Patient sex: F
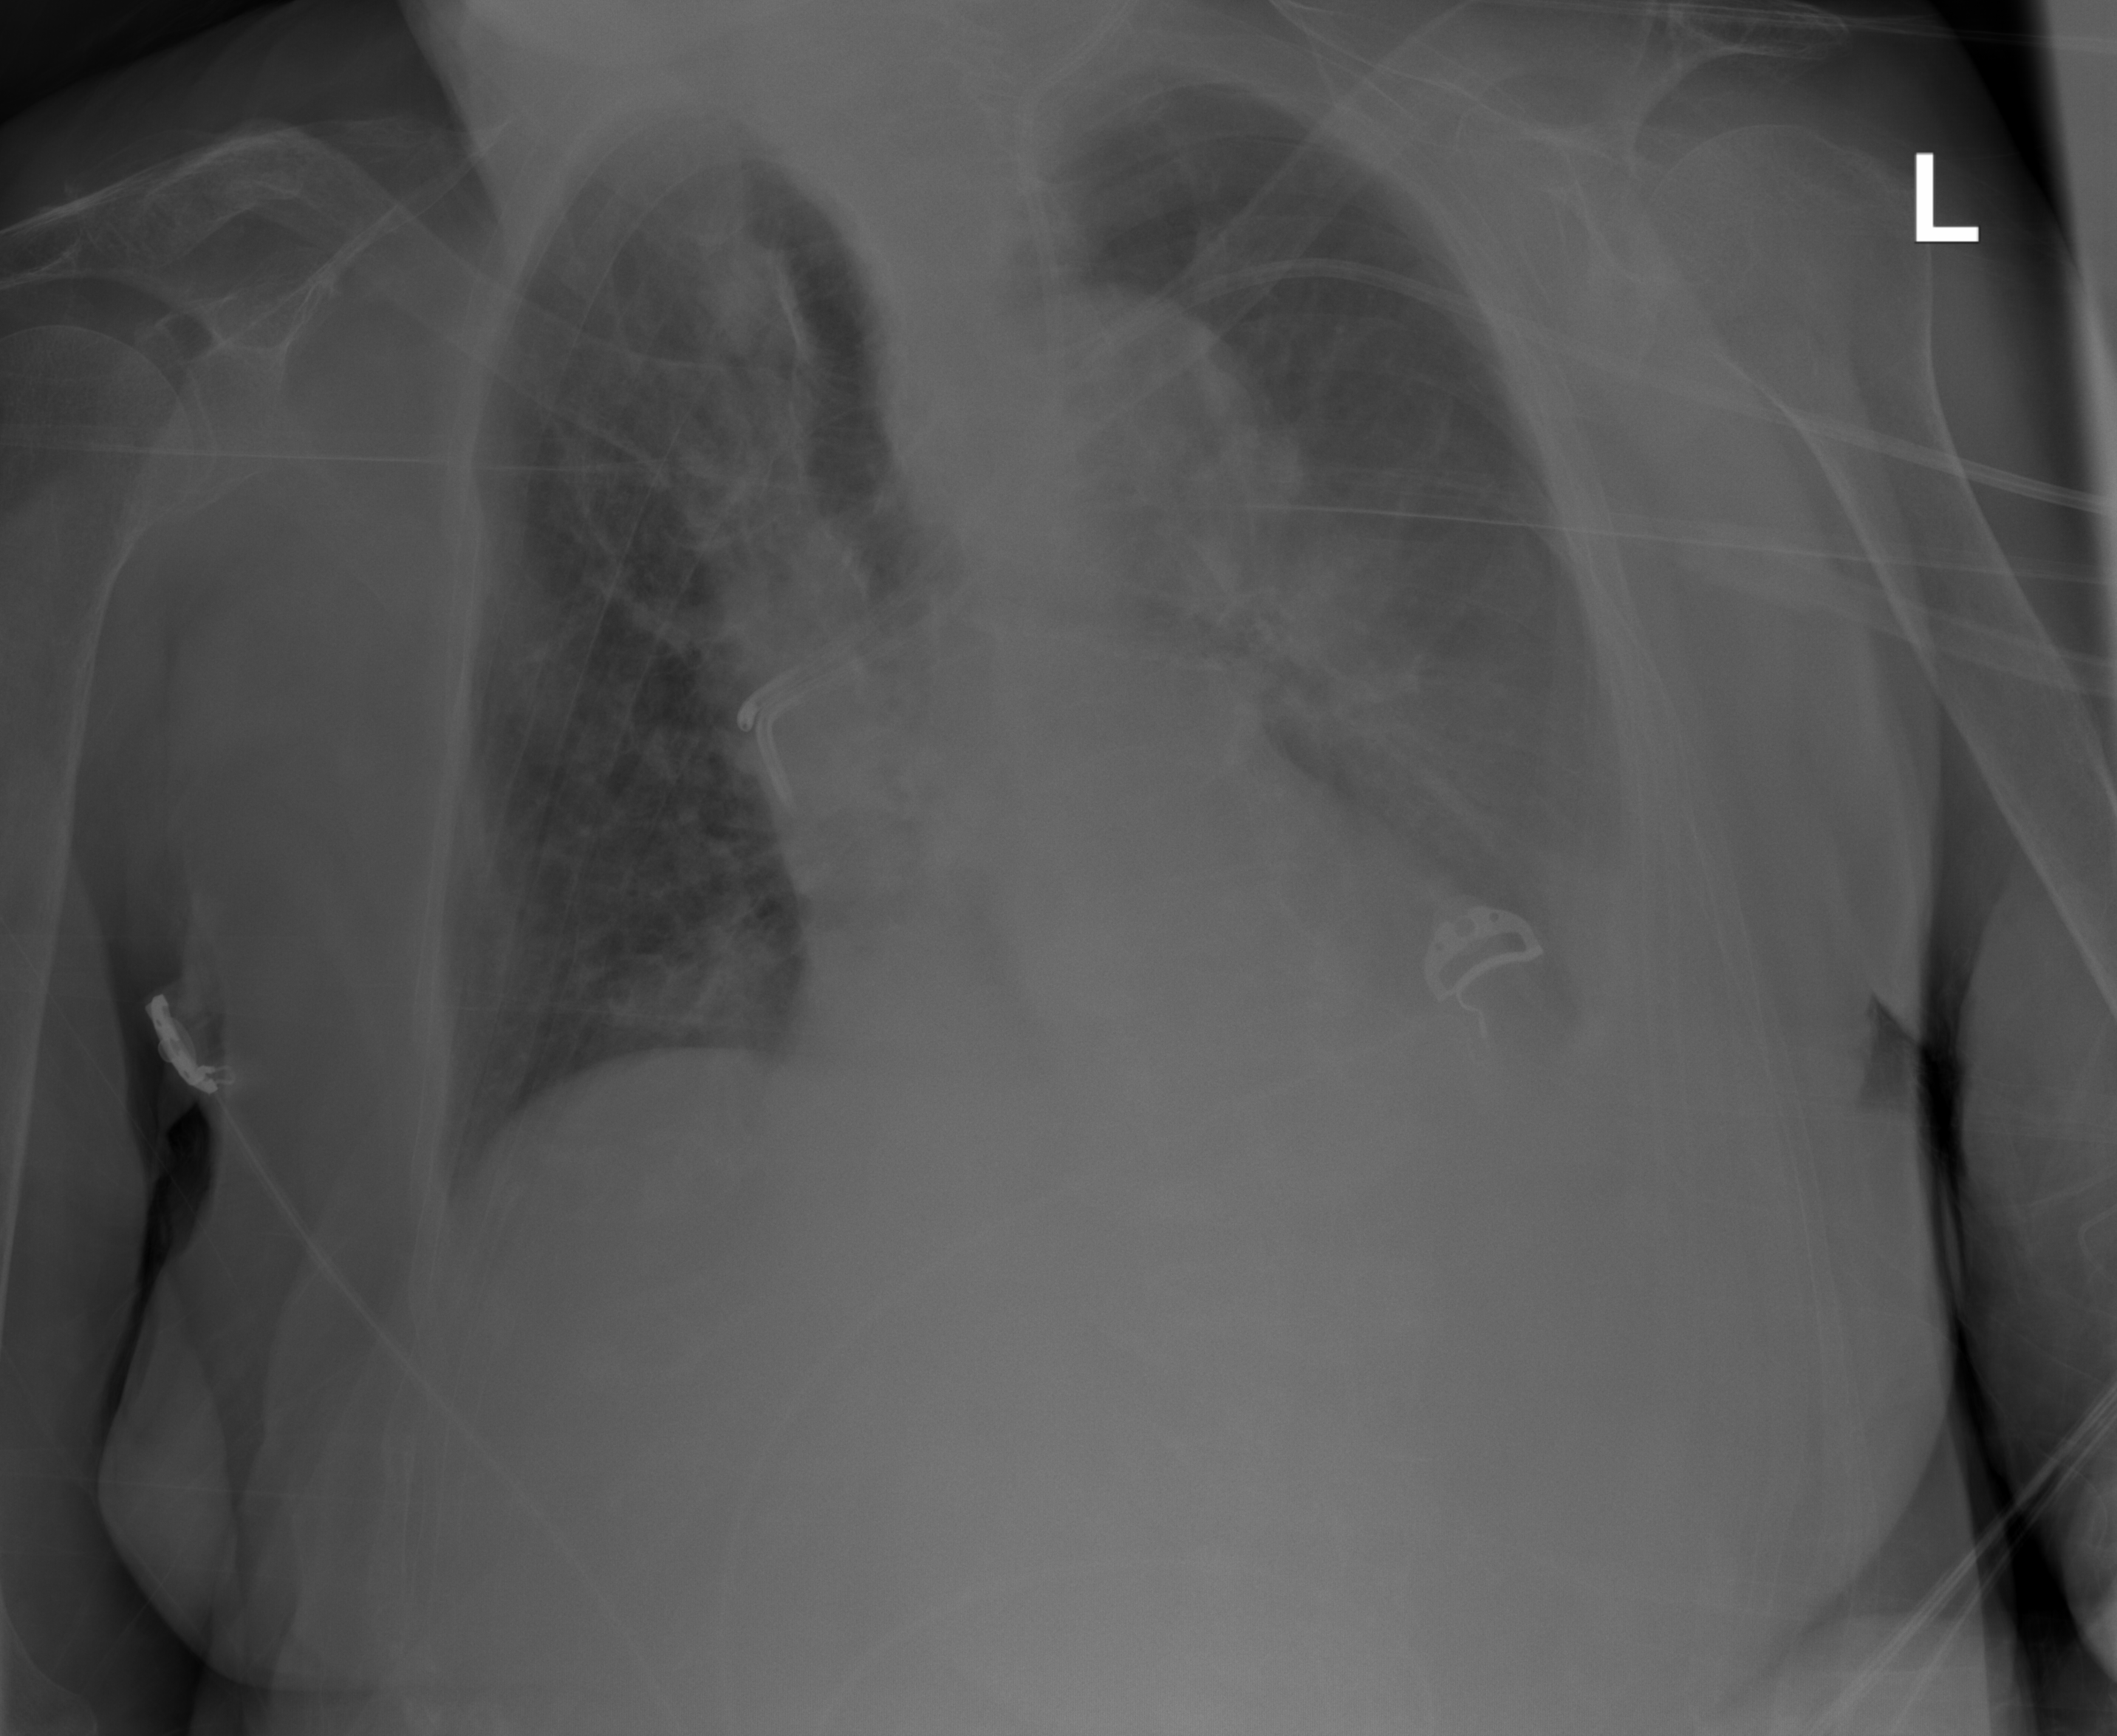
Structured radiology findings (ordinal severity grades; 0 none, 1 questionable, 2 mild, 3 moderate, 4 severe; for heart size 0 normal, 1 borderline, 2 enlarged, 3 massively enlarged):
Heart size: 0
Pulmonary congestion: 2
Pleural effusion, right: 0
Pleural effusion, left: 3
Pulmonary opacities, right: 2
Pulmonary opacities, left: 2
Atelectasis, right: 0
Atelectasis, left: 2